Question: In <URL> whenever I try and push to a github repository with the terminal I get the following error:
'''
fatal: Authentication failed
'''
I am using
'''
git push origin master
'''
to push to the repository. I have my ssh key added in github so that is not the problem.

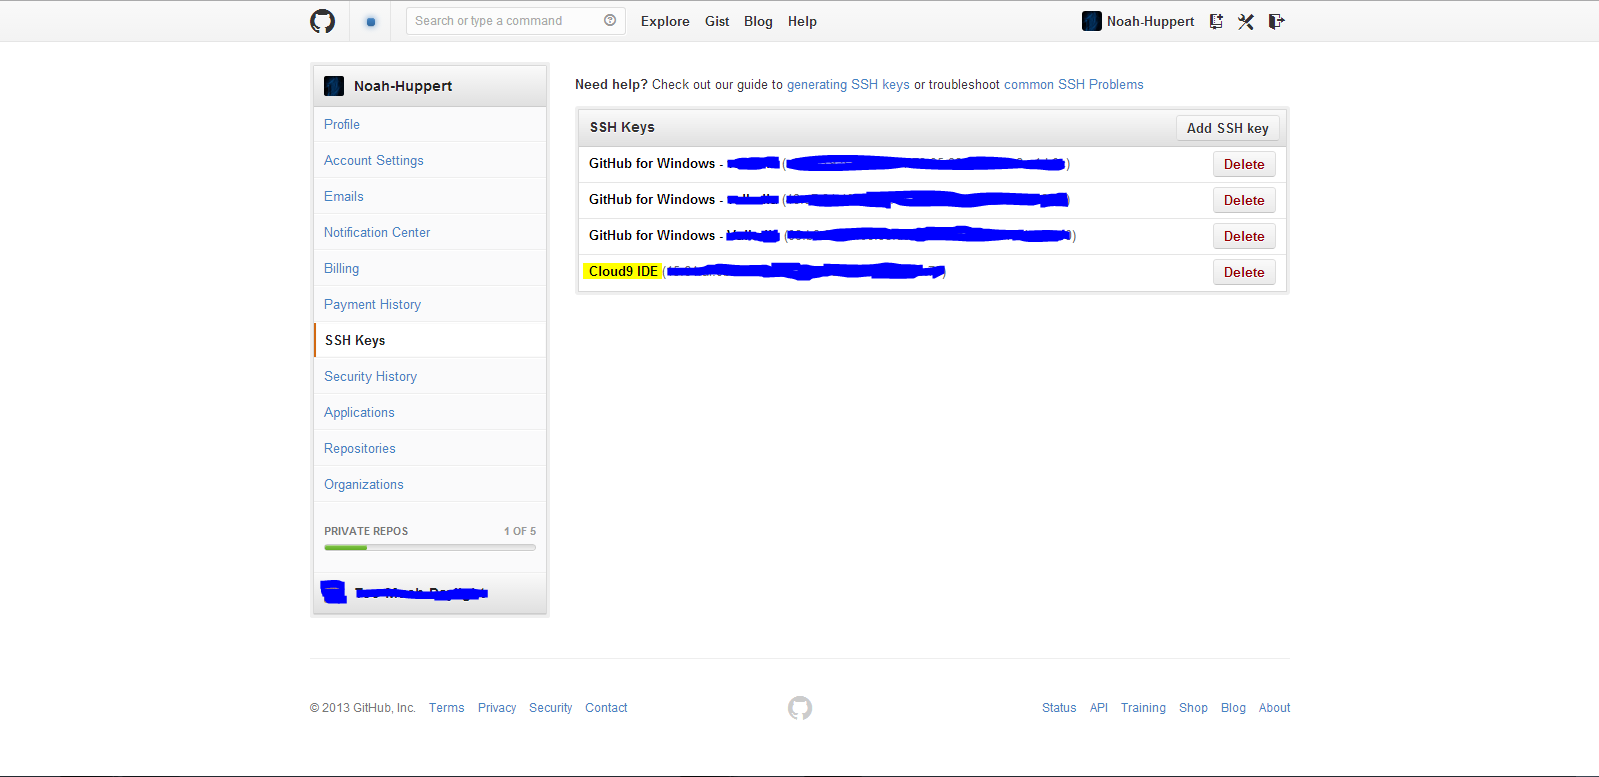
Answer: Probably you cloned your repo into Cloud9.
You might need to change remote origin from https to SSH otherwise authentication errors will persist.
Use Solution # 2 from <URL>:
'git remote set-url origin YOUR_REMOTE_SSH_URL'